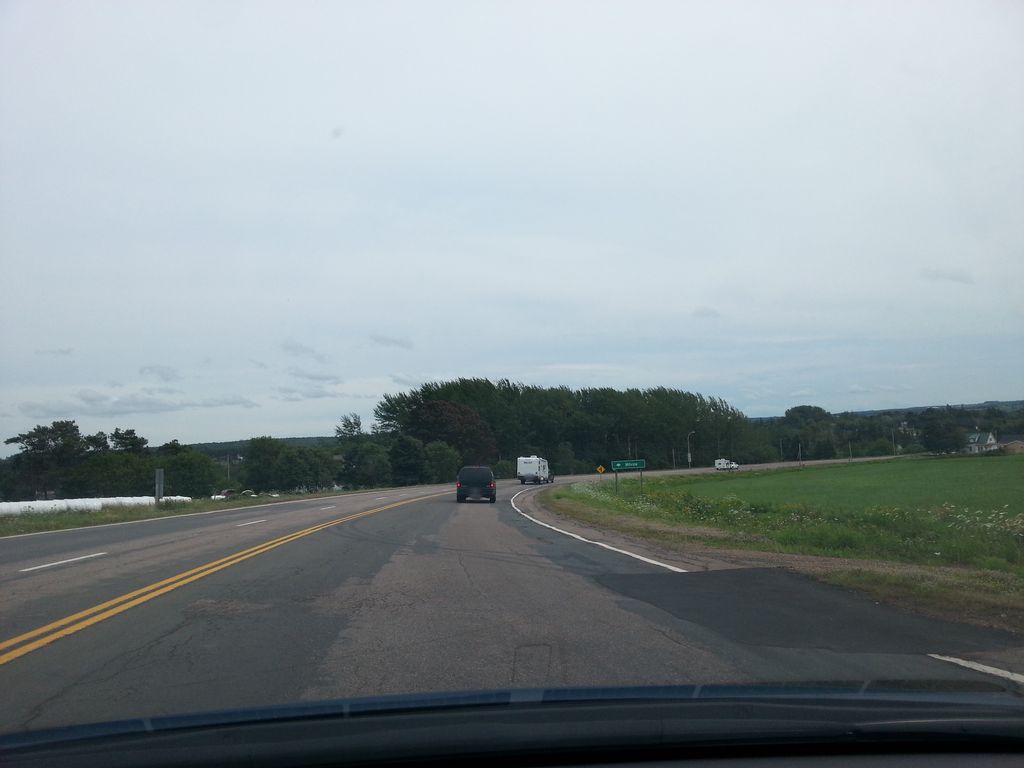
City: charlottetown